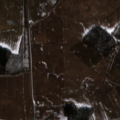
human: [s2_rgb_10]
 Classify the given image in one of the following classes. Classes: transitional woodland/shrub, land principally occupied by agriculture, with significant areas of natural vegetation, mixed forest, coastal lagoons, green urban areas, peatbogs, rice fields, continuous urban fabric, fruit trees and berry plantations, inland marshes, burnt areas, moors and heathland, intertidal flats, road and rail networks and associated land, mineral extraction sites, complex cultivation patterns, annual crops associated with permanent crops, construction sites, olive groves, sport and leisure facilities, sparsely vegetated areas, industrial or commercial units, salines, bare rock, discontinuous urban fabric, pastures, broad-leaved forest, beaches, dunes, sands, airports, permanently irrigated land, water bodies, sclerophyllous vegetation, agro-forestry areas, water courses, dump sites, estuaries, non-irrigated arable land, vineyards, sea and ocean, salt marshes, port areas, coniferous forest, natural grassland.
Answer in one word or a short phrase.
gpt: non-irrigated arable land, pastures, land principally occupied by agriculture, with significant areas of natural vegetation, mixed forest